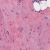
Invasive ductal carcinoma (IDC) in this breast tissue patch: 0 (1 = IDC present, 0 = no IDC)